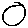
Label: circle